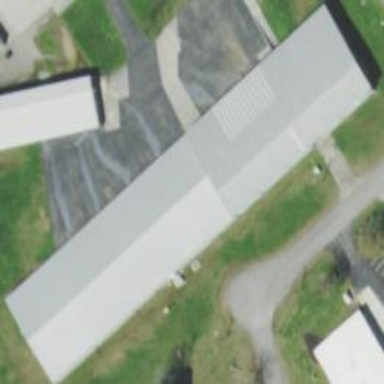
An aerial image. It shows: Commercial building.